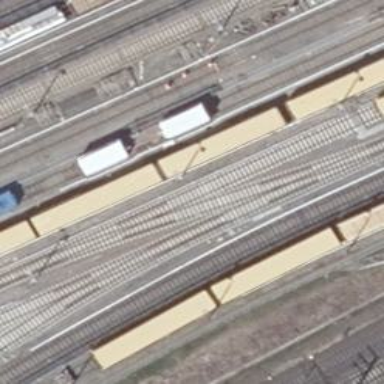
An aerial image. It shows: Railway switch.